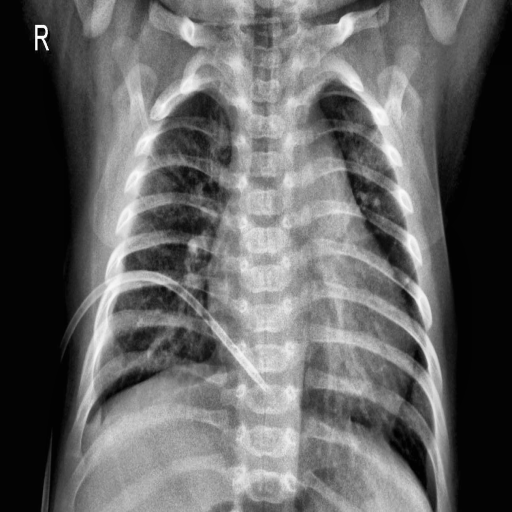
Finding: PNEUMONIA